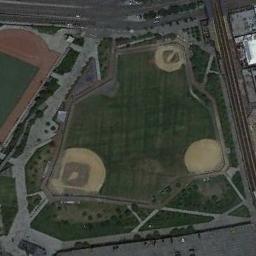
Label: baseball_diamond